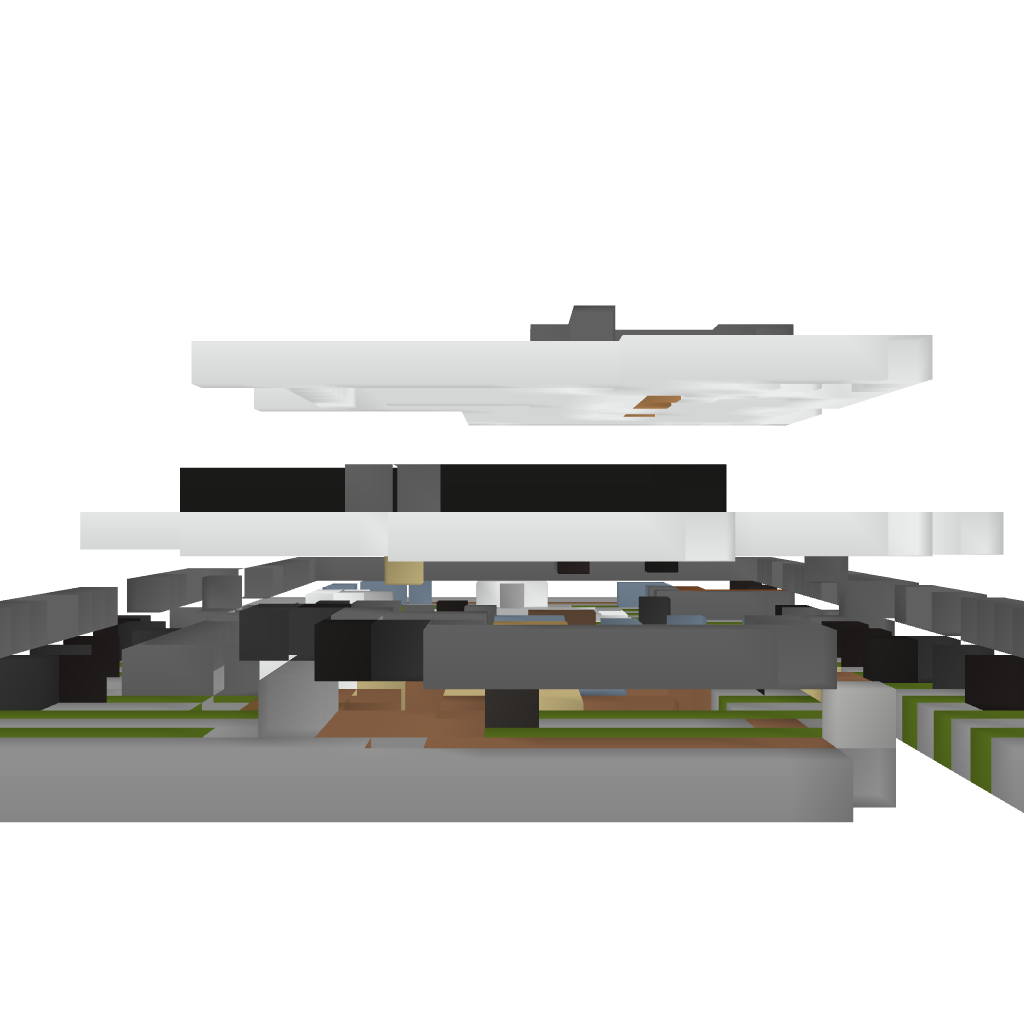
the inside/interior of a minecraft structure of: Modern House #1 (By Ecl1pse8) 1.7.2